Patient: sex M, age 43
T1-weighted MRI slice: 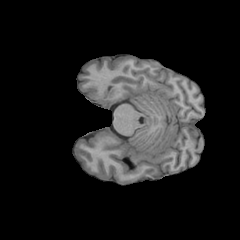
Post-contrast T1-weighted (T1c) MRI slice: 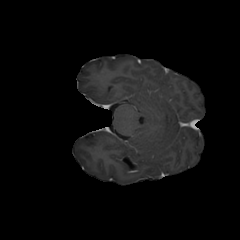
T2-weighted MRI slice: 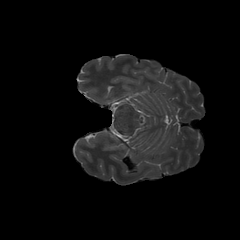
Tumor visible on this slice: no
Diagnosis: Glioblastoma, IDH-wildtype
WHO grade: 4